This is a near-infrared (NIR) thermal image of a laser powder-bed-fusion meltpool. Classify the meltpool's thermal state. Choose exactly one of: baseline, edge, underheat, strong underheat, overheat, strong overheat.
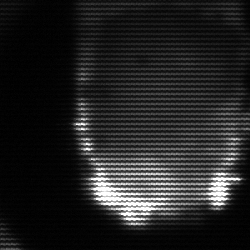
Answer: baseline